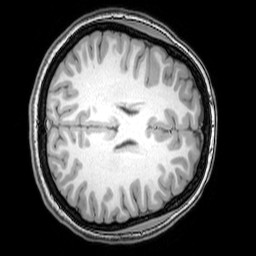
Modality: T1w
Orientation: axial
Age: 20
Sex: female
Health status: healthy
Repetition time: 0.081 s
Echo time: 0.037 s